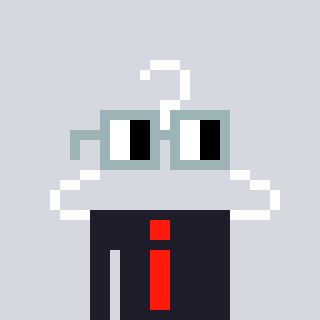
a pixel art character with square dark gray glasses, a hanger-shaped head and a grayscale-colored body on a cool background